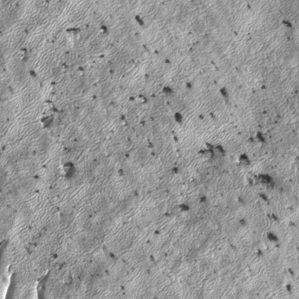
Label: frost